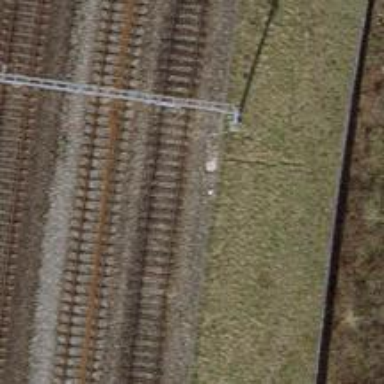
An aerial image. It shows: Power pole.